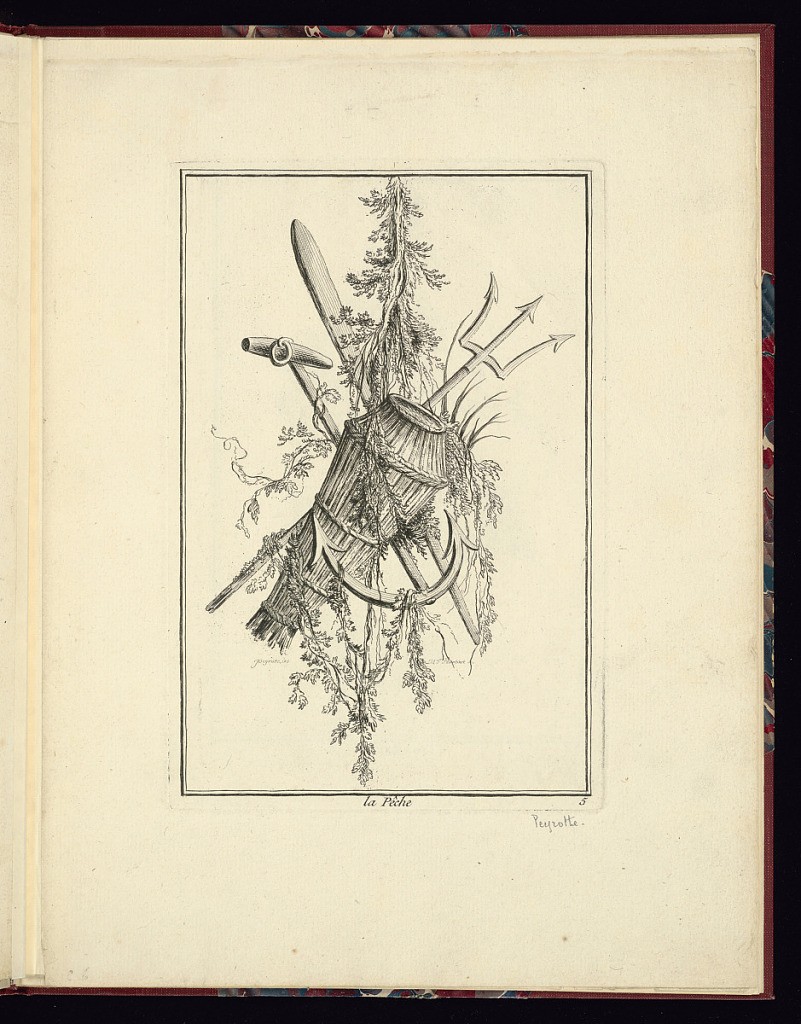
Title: La Pêche
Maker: Alexis Peyrotte, French, 1699–1769
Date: mid- 18th–late 18th century
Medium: Etching on laid paper
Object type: Print
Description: Within a double-lined frame, an ornamental trophy representing fishing, with a basket, anchor, and a trident hanging from a cord or textile, intertwined with foliate branches. The plate is titled, signed, and numbered.